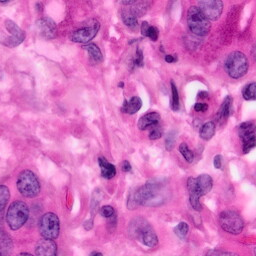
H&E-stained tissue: Pancreatic